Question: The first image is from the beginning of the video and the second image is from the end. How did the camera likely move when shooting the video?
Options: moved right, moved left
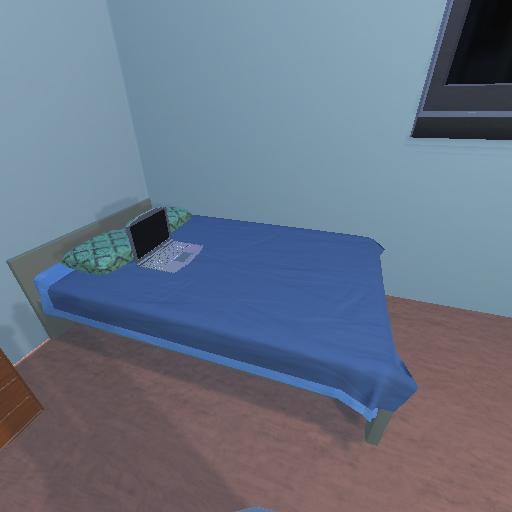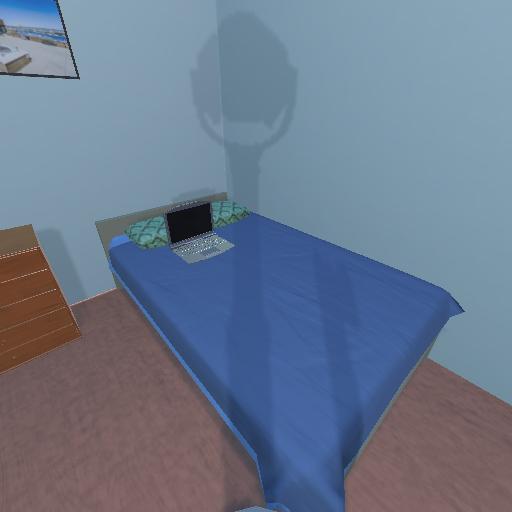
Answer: moved right